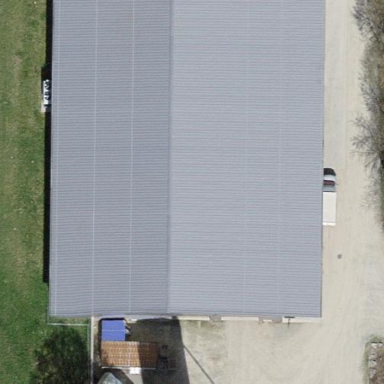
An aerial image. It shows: Farm auxiliary building.